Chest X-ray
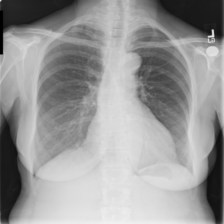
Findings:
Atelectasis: negative
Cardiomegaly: negative
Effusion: negative
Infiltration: negative
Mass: negative
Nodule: negative
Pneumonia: negative
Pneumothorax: negative
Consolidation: negative
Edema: negative
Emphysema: negative
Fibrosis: negative
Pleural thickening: negative
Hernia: negative